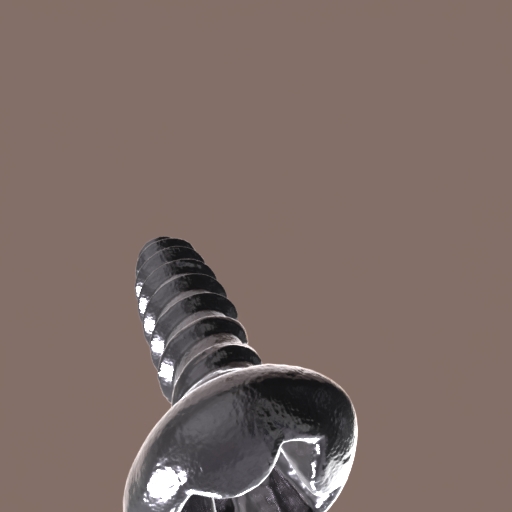
Label: screw